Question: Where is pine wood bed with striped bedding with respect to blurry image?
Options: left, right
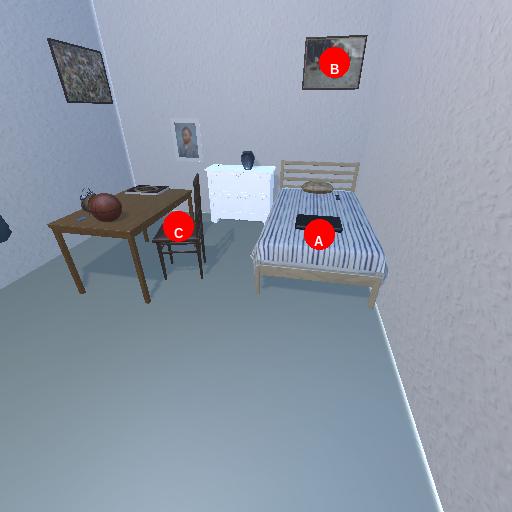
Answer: left